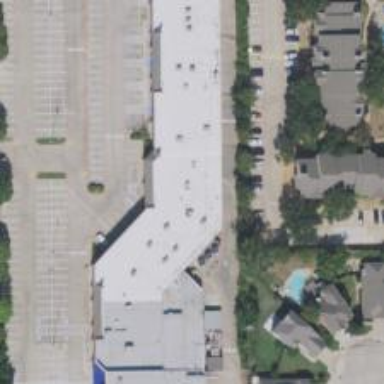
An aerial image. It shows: Retail building.